Field crop: maize
Growth stage: 2
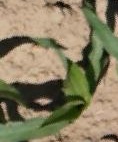
Species: maize